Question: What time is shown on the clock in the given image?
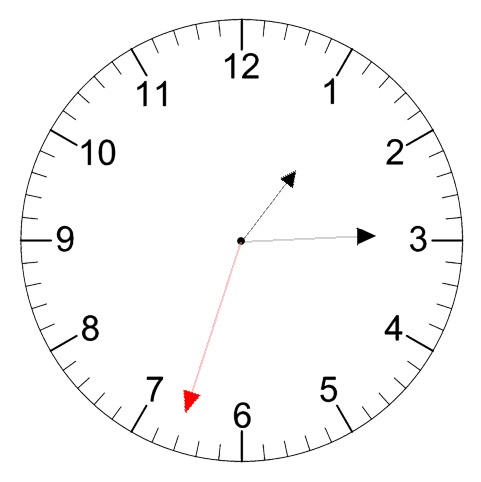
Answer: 01:14:33